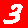
Digit: 3